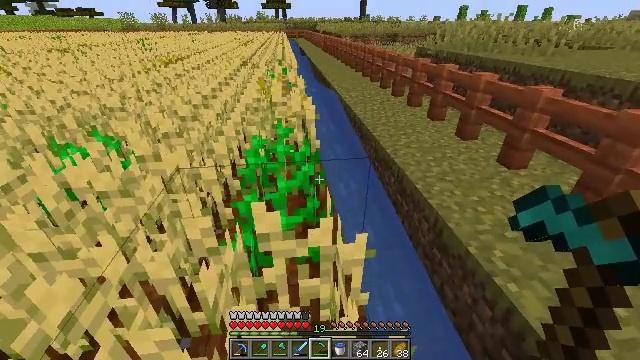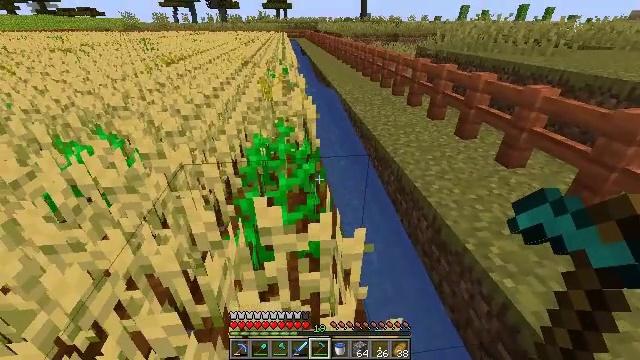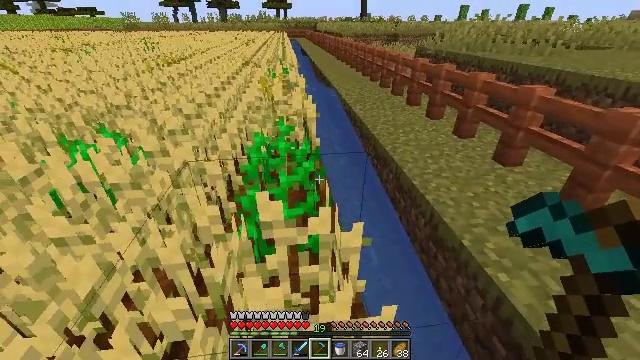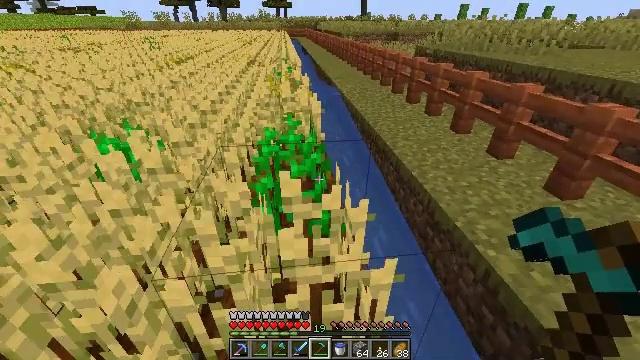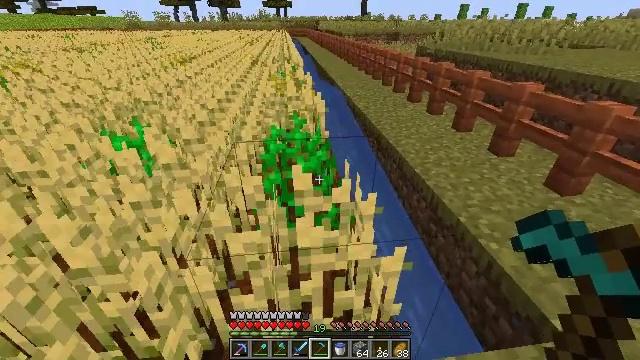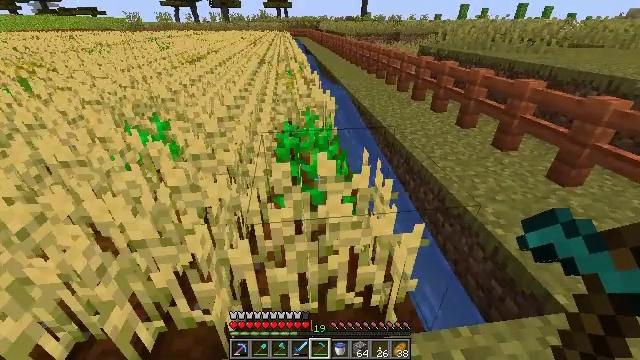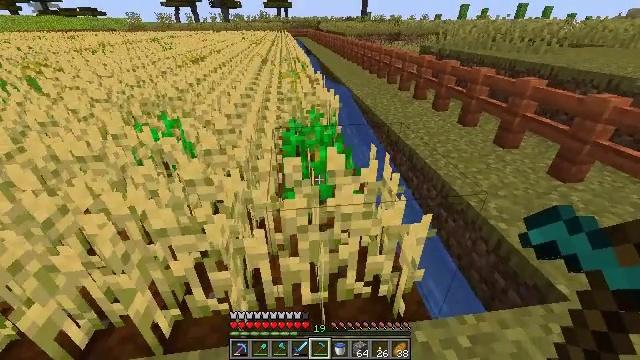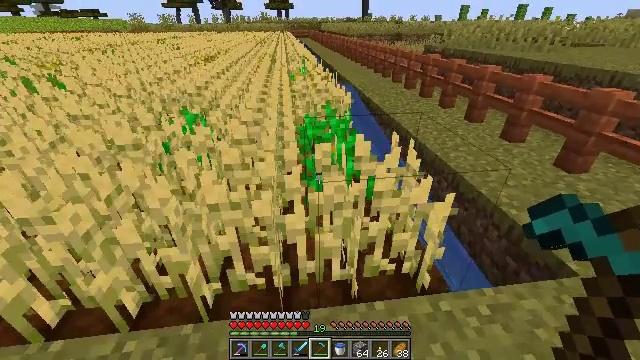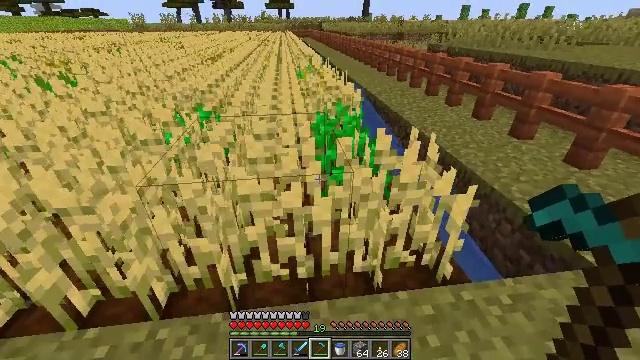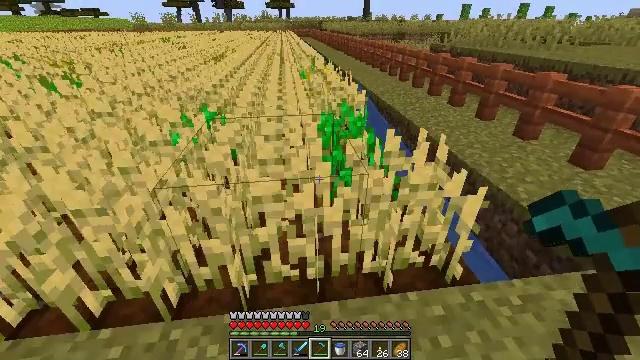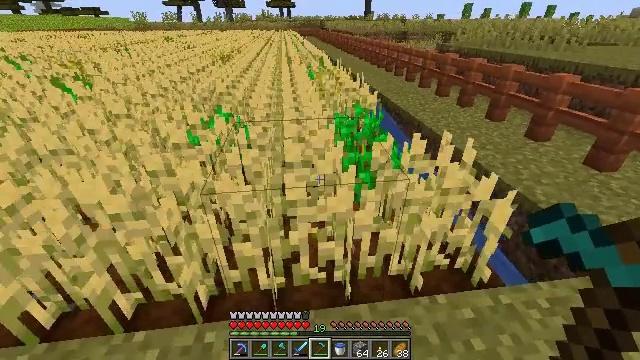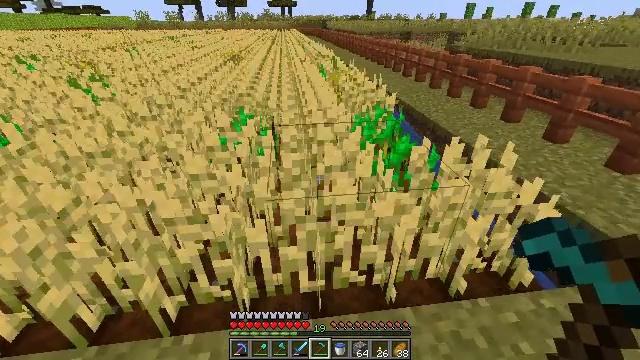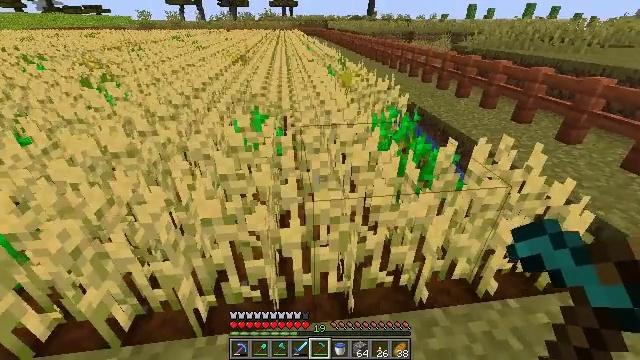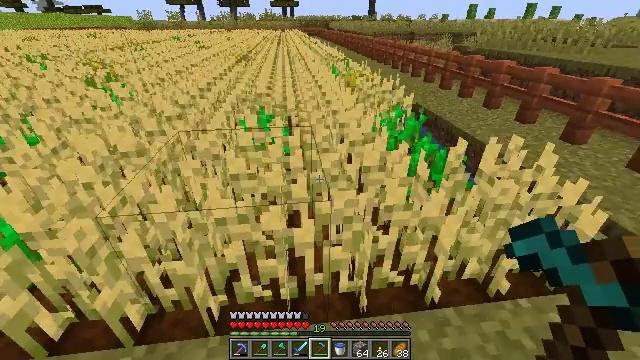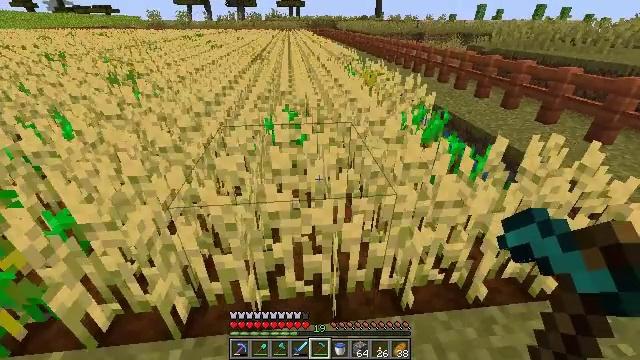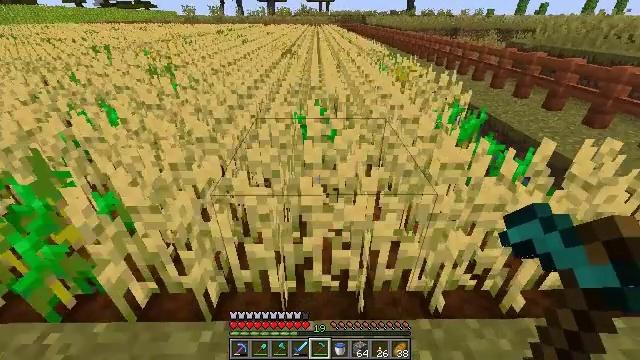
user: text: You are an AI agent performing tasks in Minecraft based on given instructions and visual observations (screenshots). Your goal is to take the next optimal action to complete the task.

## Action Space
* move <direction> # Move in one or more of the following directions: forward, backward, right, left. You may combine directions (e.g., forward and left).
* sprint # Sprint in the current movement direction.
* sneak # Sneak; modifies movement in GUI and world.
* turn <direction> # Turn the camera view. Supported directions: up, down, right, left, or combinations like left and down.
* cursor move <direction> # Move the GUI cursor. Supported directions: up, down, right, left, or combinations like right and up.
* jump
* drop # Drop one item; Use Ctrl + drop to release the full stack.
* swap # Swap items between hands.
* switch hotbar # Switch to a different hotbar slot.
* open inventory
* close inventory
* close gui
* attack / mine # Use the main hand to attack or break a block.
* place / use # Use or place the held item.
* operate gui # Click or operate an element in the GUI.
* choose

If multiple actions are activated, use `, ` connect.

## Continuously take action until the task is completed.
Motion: motion action
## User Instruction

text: Harvest wheat from the field.
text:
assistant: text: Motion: move back
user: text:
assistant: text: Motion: move back
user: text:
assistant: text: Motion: move back and move left
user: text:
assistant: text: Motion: move back and move left
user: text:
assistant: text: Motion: move back and move left
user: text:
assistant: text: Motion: move back and move left
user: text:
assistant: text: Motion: move back and move left
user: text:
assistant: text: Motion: move back and move left
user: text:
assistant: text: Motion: move left
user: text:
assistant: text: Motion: move left
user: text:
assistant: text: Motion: move left
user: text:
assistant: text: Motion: move left
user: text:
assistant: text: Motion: move left
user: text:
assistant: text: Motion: move left
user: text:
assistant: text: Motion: move left, turn left
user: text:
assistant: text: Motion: move left, turn left and down
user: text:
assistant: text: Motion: move left, turn left
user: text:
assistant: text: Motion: move forward and move left, turn left
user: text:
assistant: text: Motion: move forward and move left, turn left
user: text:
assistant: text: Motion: move forward and move left, turn left
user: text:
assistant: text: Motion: move forward and move left, turn left
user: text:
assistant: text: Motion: move forward, turn left
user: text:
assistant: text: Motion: move forward, turn left
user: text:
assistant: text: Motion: move forward, turn left
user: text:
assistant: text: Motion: move forward, turn left
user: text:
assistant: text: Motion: move forward
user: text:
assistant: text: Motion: move forward
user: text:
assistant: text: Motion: move forward
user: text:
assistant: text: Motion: move forward
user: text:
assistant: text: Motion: move forward